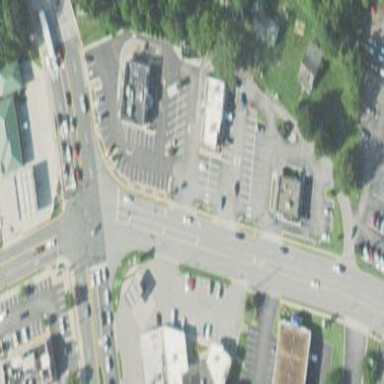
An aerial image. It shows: Retail area.